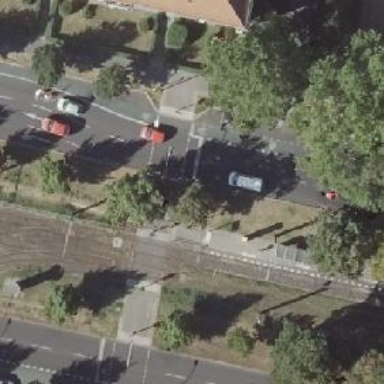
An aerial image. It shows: Road with traffic signals.